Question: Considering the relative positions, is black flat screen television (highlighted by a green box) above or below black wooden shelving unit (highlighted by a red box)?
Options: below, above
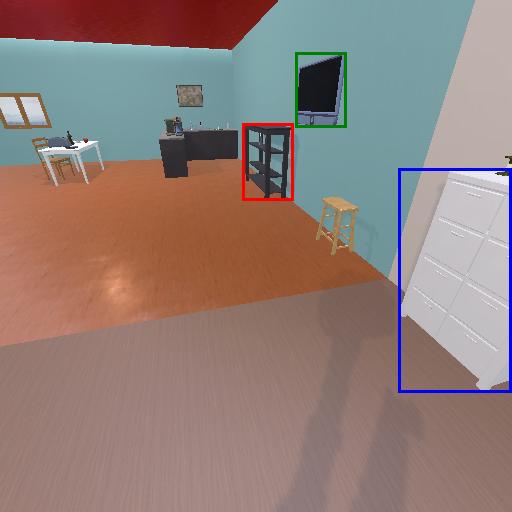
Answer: below